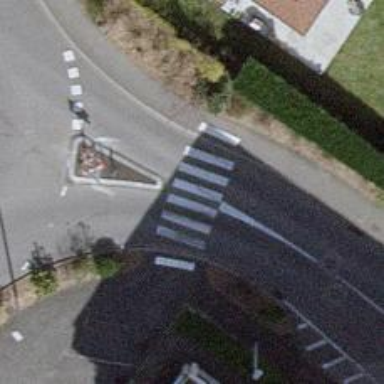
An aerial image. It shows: Uncontrolled zebra crossing on the road.